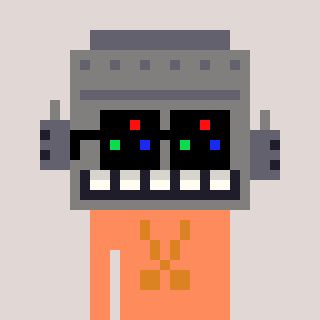
a pixel art character with square black sunglasses, a robot-shaped head and a peachy-colored body on a warm background